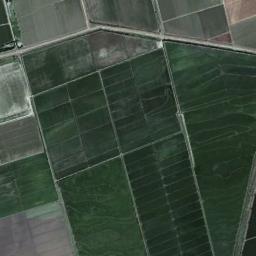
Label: rectangular_farmland